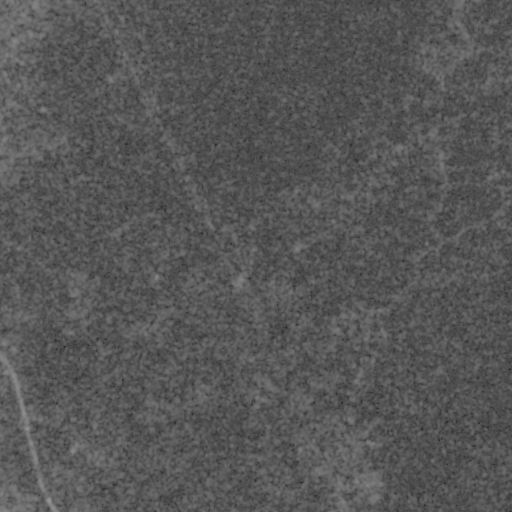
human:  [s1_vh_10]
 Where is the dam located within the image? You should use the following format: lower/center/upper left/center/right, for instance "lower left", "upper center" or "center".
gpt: The dam is located in the center left of the image.
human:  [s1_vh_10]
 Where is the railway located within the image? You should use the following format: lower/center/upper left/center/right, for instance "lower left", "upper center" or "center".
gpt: The railway is located in the lower left of the image.
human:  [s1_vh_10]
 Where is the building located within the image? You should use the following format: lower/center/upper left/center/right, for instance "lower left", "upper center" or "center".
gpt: The building is located in the lower left of the image.
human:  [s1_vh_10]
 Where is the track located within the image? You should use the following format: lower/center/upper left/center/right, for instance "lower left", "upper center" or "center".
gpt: There is no track in the image.

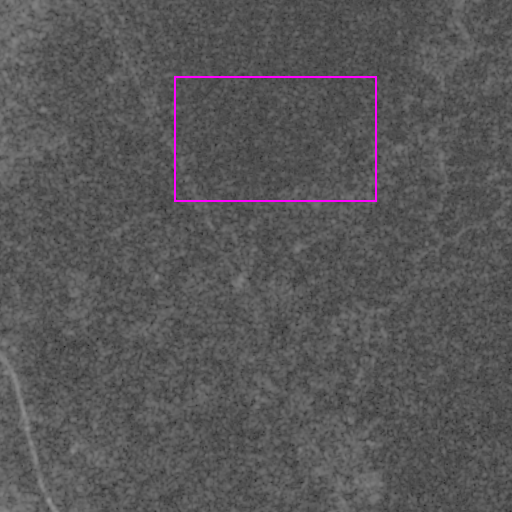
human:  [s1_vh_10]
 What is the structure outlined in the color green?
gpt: There is no green outline.
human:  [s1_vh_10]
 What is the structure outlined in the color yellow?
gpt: There is no structure outlined in yellow.